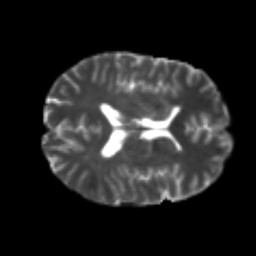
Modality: T2w
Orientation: axial
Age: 26
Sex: male
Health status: healthy
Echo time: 0.074 s